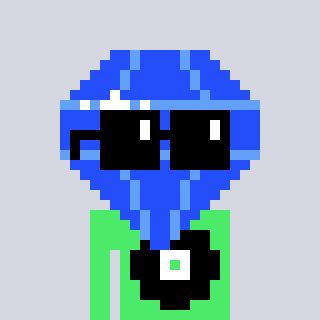
a pixel art character with square black sunglasses, a blue diamond-shaped head and a teal-colored body on a cool background